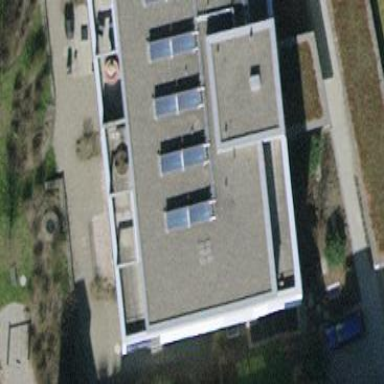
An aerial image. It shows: Apartments building with tiled roof.